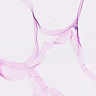
Metastatic tissue present: no